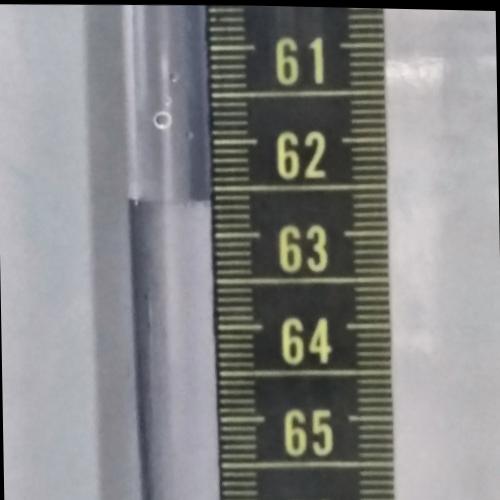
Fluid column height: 62.6 cm